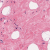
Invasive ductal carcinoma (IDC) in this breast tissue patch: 0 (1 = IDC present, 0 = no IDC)